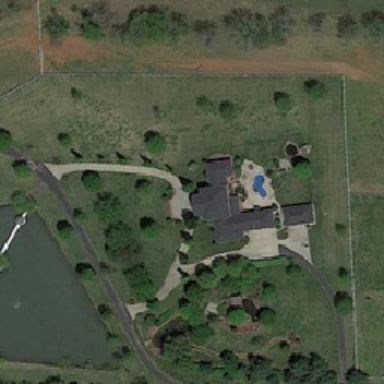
Gray house on the other side of a blue swimming pool with a blue blue pond .